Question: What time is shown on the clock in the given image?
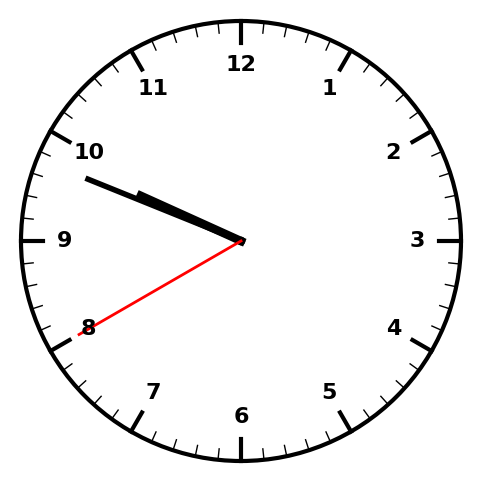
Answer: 09:48:40